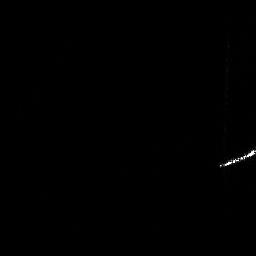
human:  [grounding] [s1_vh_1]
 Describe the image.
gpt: In the satellite image, there is  <ref>1 medium ship </ref> <box>[[84, 54, 99, 65, 0]]</box> located at right.